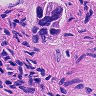
Metastatic tissue present: yes